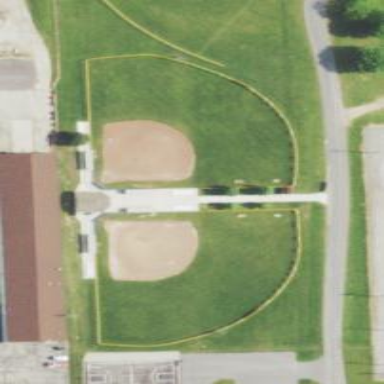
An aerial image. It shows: Baseball pitch for leisure and sports activities.